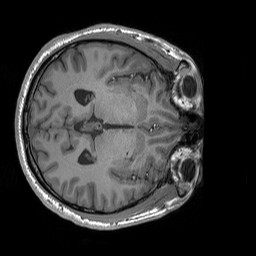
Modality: T1w
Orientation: axial
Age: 32
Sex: male
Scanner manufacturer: siemens
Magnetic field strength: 3 T
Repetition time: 1.9 s
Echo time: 0.00243 s